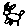
Label: cat